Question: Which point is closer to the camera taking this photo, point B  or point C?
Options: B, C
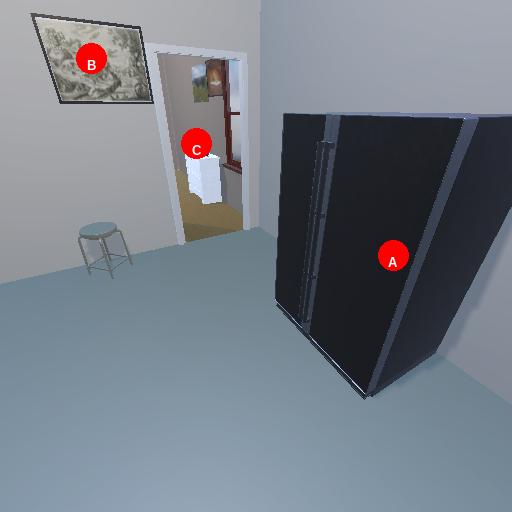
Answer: B